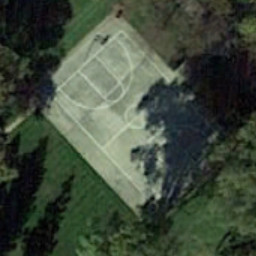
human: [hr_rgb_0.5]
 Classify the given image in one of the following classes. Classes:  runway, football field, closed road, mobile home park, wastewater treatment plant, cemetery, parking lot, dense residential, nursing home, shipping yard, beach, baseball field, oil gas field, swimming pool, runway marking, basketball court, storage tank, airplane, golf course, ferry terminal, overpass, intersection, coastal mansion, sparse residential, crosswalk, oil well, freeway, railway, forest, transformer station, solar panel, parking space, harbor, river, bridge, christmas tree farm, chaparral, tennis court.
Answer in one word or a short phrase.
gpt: basketball court